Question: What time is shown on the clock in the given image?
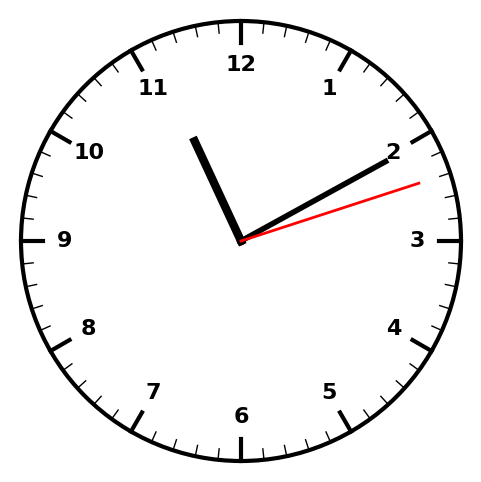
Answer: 11:10:12